Question: I want to create a only shape that looks like a marker or guitar pick.

My Codepen demo I've been working from: <URL>
'''
// CSS Marker
// I was attempting to make this shape in CSS. The marker on the far right is an image. Next to it is SVG. The rest are my attempts :|
// stackoverflow question: http://stackoverflow.com/questions/<PHONE>/css-only-marker-shape
// Top part is a perfect circle
// Bottom half is edges that curve out!
'''
'''
body {
margin: 40px 20px;
background: url(http://subtlepatterns.com/patterns/furley_bg_@2X.png) ;
background-size: 600px 600px;
}
figure {
position: relative;
float: left;
margin-left: 60px;
width: 80px;
height: 80px;
}
figure:first-child {
margin-left: 0;
}
.one {
border-radius: 50% 50% 0 50%;
background: hotpink;
-webkit-transform: rotate(45deg);
-moz-transform: rotate(45deg);
-o-transform: rotate(45deg);
transform: rotate(45deg);
}
.two {
background: skyblue;
border-top-left-radius: 50%;
border-top-right-radius: 50% 100%;
border-bottom-left-radius: 100% 50%;
border-bottom-right-radius: 0%;
-webkit-transform: rotate(45deg);
-moz-transform: rotate(45deg);
-o-transform: rotate(45deg);
transform: rotate(45deg);
}
.three {
border-radius: 50%;
background: lightgreen;
-webkit-transform: rotate(45deg);
-moz-transform: rotate(45deg);
-o-transform: rotate(45deg);
transform: rotate(45deg);
}
.three::before {
content: '';
position: absolute;
width: 106%;
height: 106%;
background: lightgreen;
border-top-left-radius: 60%;
border-top-right-radius: 50% 100%;
border-bottom-left-radius: 100% 50%;
border-bottom-right-radius: 0%;
}
.four {
border-radius: 50% 50% 0 50%;
background: seagreen;
overflow-x: visible;
-webkit-transform: rotate(45deg);
-moz-transform: rotate(45deg);
-o-transform: rotate(45deg);
transform: rotate(45deg);
}
.four::before {
content: '';
position: absolute;
width: 100%;
height: 100%;
background: red;
border-top-left-radius: 50%;
border-top-right-radius: 50% 100%;
border-bottom-left-radius: 100% 50%;
border-bottom-right-radius: 0%;
}
.five {
width: 80px;
height: 102px;
background-image: url(http://i.imgur.com/t80ZS.png);
/* Overlay the objective */
/*margin-left: -80px;
opacity: 0.6;*/
}
.svg {
position: relative;
float: left;
margin-left: 60px;
}
'''
'''
<figure class="one"></figure>
<figure class="two"></figure>
<figure class="three"></figure>
<figure class="four"></figure>
<figure class="svg">
<svg version="1.1" xmlns="http://www.w3.org/2000/svg" xmlns:xlink="http://www.w3.org/1999/xlink" width="81px" height="104px" viewBox="0 0 81 104">
<g transform="translate(1, 1)"><path fill="#FFFFFF" stroke="#CCCCCC" stroke-width="2" d="M78.399,39.2c0,36.998-39.199,62.599-39.199,62.599S0,76.198,0,39.2C0,17.55,17.551,0,39.2,0 C60.848,0,78.399,17.55,78.399,39.2z"/></g>
</svg>
</figure>
<!-- Image -->
<figure class="five"></figure>
'''
I've been unsuccessful in replicating the curvy edges by the point. Ideally I'd like to accomplish this with one element (+pseudo elements).
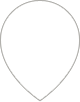
Answer: Take a look at this one, i changed their css abit:
<URL>